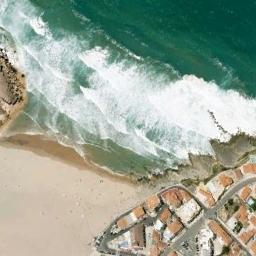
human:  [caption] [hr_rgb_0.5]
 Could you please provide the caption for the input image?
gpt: The beach with khaki sand and some orange buildings on the beach .

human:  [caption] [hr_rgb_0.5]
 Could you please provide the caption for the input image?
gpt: Orange building complex, Light brown sand beach and white water .

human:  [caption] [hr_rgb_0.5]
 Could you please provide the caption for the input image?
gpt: There is a large green field beside the beach .

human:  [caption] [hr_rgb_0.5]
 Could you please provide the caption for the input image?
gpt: Waves wash the yellow beach, And many buildings are located on the beach .

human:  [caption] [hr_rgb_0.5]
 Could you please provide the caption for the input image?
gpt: Many buildings of different shapes are beside the beach .